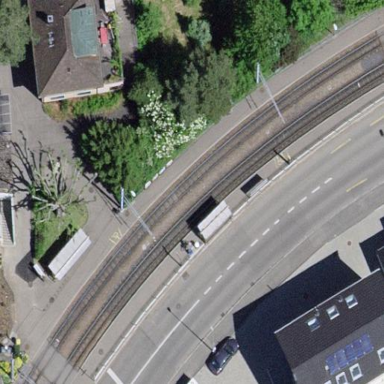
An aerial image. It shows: Platform for public transport with shelter. This railway platform is for trams.